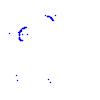
Particle: proton